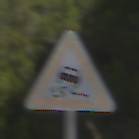
Verkehrszeichen: SchleuderOderRutschgefahr
Umgebung: Outdoor, Nature
Tageszeit: MorningAfternoon
Wetter: Clear
Licht: Natural
Jahreszeit: NotSpecified
Kontrast: HighContrast